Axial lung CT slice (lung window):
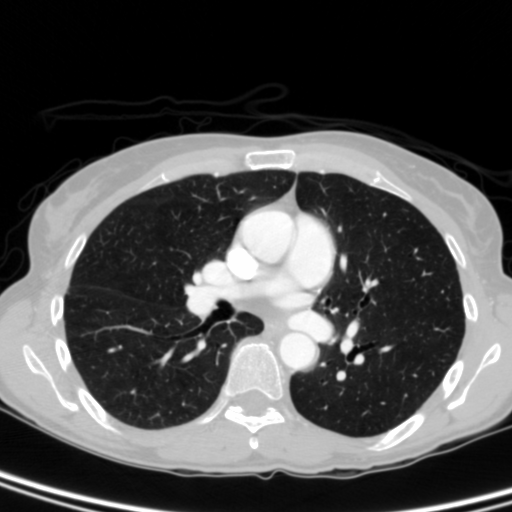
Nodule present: no